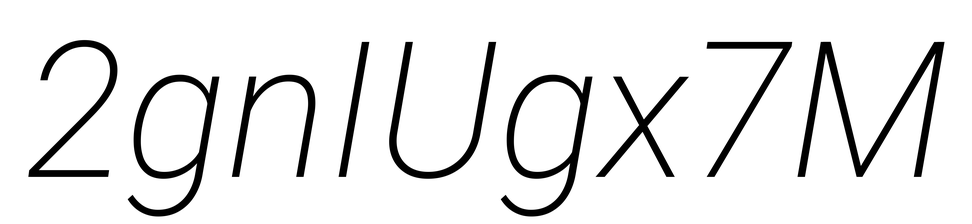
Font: Roboto-Italic_ExtraLight_Italic